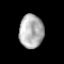
Tissue: prostate
Cell type: T cells
Senescence score: 0.3585
Nuclear area (px): 795
Mean DAPI intensity: 176.738